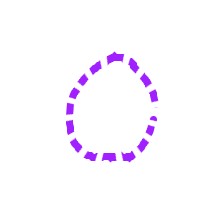
Shape: circle